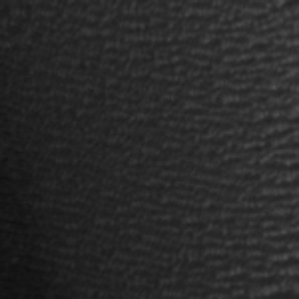
Label: frost